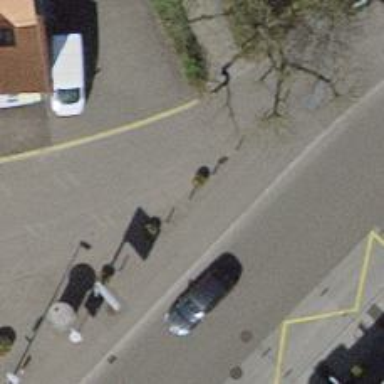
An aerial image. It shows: Bollard barrier.